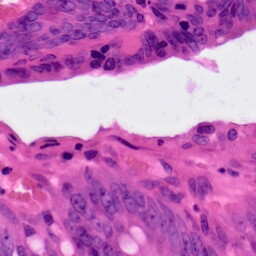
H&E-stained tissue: Colon